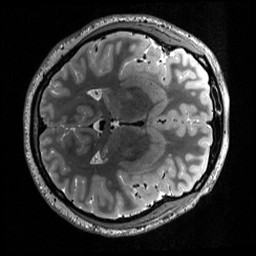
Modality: T2w
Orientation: axial
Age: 19
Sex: female
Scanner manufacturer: siemens
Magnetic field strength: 3 T
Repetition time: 3.2 s
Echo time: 0.565 s